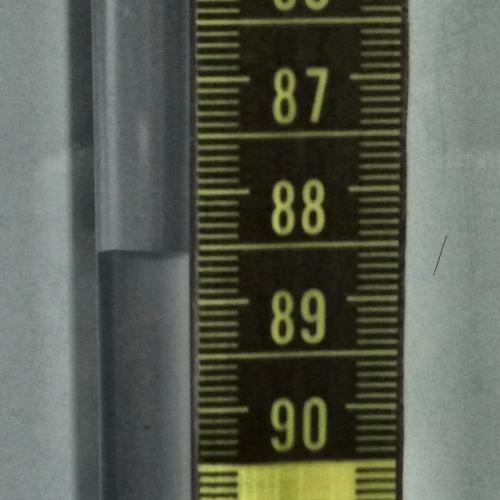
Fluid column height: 88.6 cm